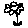
Label: flower